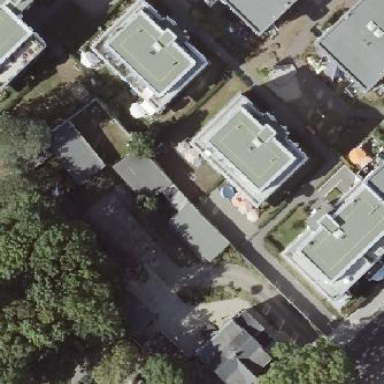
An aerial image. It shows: Garage building.